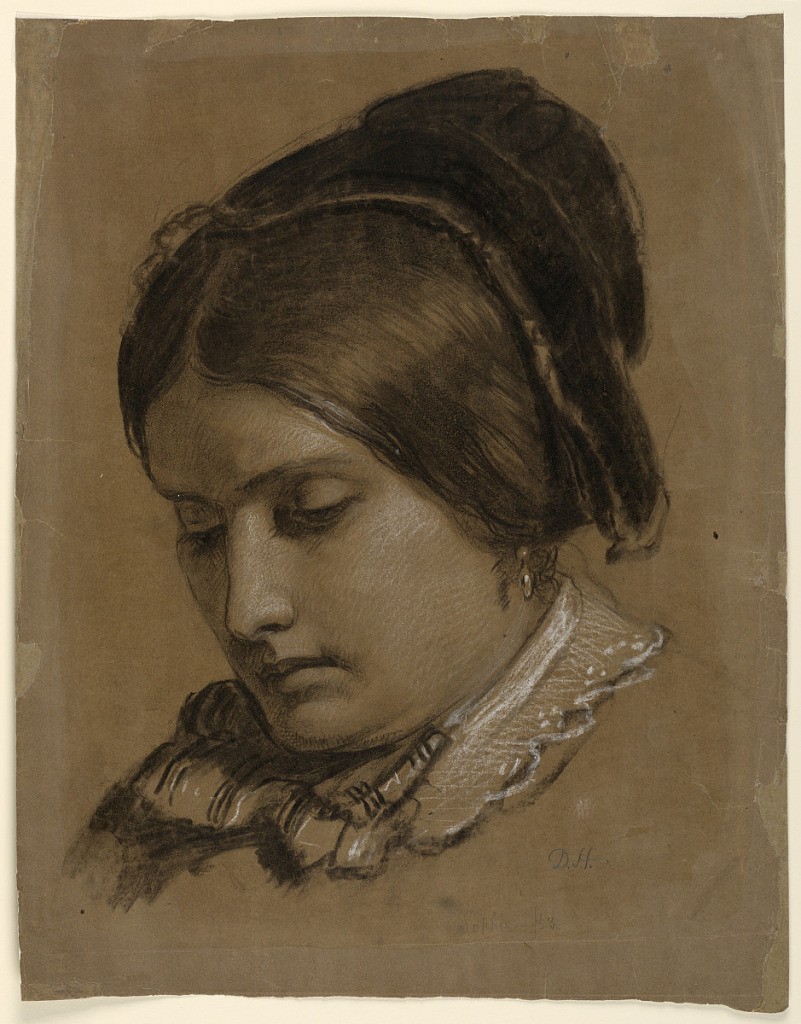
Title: The Artist's Wife Sophie
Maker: Daniel Huntington, American, 1816–1906
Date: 1853
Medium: Black and white crayon on brown wove paper, laid down
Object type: Drawing
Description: Portrait of Sophie Huntington showing the left profile of her lowered head.